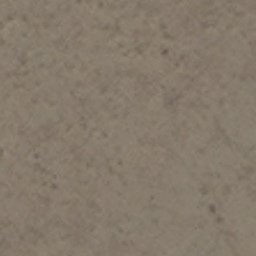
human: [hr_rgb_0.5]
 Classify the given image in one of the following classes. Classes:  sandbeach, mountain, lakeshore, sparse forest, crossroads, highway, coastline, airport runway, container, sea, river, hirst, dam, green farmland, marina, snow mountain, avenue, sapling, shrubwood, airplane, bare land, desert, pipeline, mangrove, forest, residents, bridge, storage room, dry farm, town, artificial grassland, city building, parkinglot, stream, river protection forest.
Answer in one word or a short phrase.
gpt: bare land